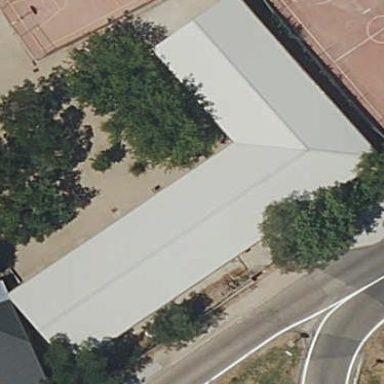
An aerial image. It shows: School building.